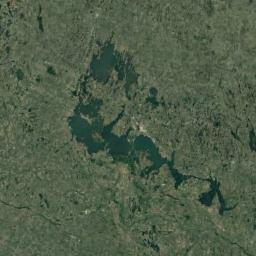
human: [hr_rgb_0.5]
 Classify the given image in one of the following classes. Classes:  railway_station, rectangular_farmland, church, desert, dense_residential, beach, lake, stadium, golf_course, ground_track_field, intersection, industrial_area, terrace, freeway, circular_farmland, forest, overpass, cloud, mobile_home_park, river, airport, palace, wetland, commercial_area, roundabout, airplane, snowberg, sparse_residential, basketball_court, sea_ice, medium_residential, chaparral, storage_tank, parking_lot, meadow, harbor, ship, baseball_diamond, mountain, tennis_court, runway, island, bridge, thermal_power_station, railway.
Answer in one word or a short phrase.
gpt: lake